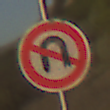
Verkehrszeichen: VerbotWenden
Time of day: SunriseSunset
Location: Outdoor (Nature)
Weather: PartlyCloudy
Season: NotSpecified
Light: Natural